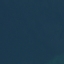
Land use / land cover: SeaLake